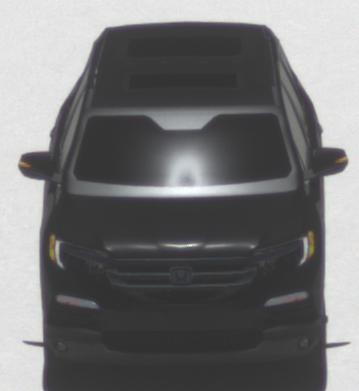
Make: Honda
Model: Pilot
Detailed model: 3
Model produced from: 2015
Model produced until: 2022
Doors: 5
Color: black
Road condition: dry road
Daytime: midday
Contrast: high contrast